Question: This is what I have now.
### Fiddle
I want to get rid of the outside scrollbar.
The css below causes the problem.
'''
.west-contents, .east-contents {
overflow-y:scroll;
overflow-x:hidden;
height:100%;
height:-36px !important;
}
'''
If I set the height to '90% - 95%' it will appear ok but if you resize the height you will notice that this is not the proper way to do it.
only '.west-contents, .east-contents' should have overflows.
The scroll bar's end must be in the not in the .

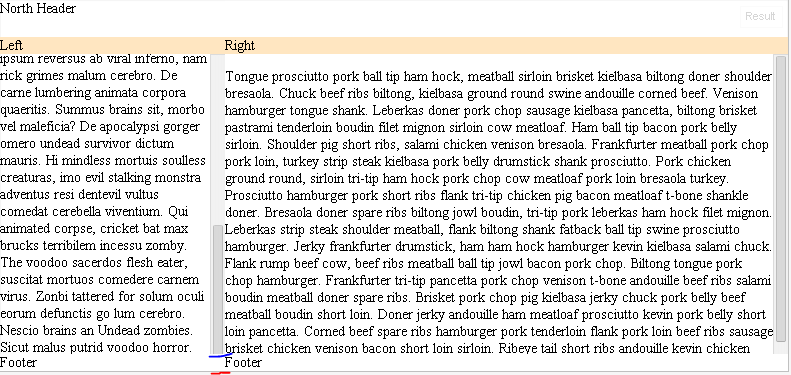
Answer: You should add 'overflow:hiddden;' in your '.main'
'''
.main {
width:100%;
height:90%;
overflow:hidden;
}
'''
See the updated fiddle <URL>